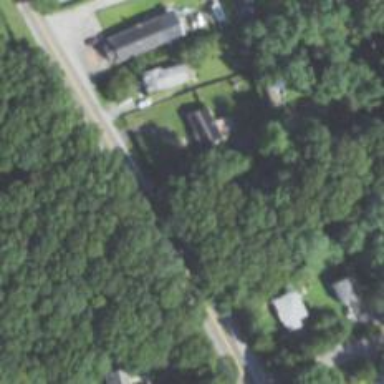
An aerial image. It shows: Driveway.